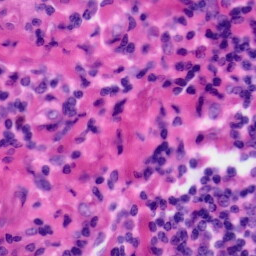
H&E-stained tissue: Tonsil